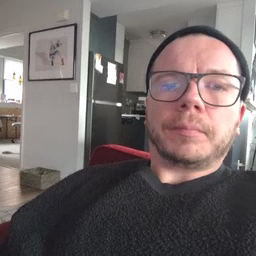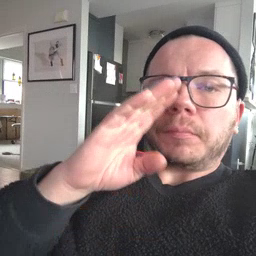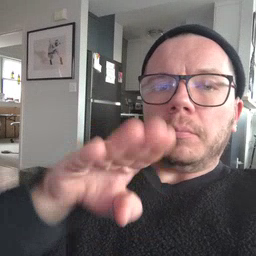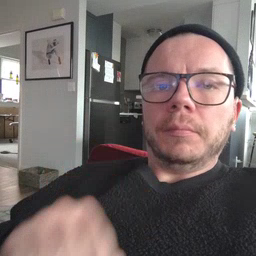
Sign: elephant